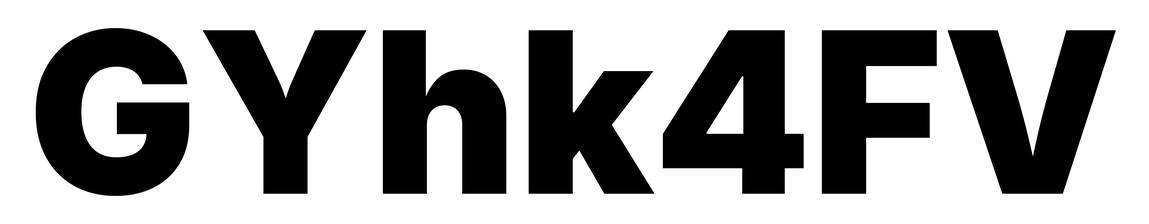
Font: Inter_Black